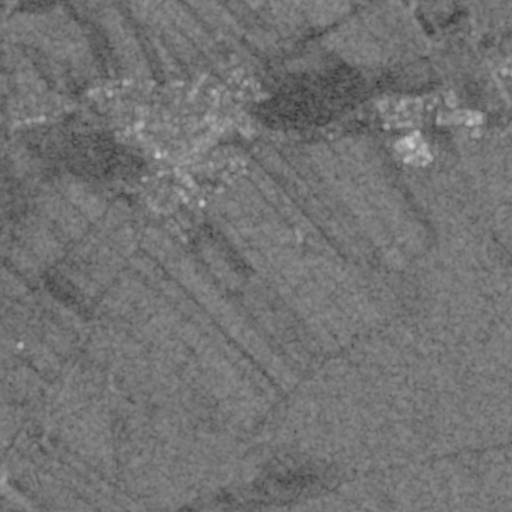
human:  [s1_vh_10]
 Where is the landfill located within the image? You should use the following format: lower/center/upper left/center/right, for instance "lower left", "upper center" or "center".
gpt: The landfill is located in the center of the image.
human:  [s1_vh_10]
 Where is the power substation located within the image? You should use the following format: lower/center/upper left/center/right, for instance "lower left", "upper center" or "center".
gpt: The power substation is located in the upper left of the image.
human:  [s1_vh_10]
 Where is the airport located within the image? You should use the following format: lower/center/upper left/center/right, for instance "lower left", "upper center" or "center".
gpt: There is no airport in the image.

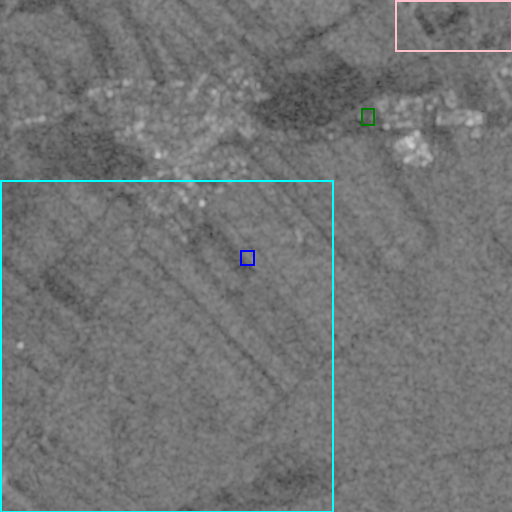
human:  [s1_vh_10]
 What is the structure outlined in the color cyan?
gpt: The structure outlined in cyan is a crop field.
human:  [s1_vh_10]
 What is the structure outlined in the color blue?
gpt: The structure outlined in blue is a landfill.
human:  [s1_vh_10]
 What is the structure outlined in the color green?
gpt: The structure outlined in green is a park.
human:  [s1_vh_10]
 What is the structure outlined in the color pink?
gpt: The structure outlined in pink is a quarry.
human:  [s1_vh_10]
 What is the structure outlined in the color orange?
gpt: There is no orange outline.